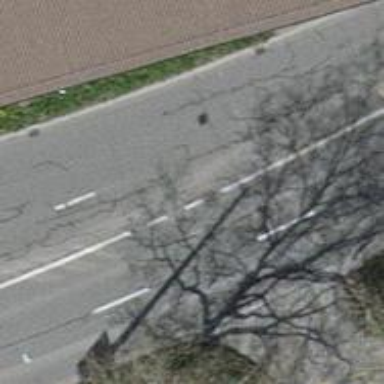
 which is classified as primary highway."